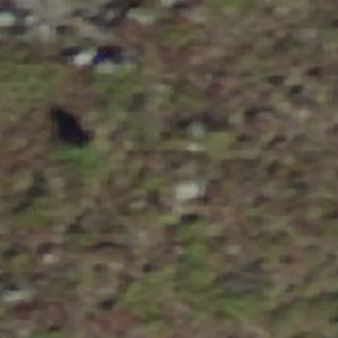
Label: other